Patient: sex M, age 69
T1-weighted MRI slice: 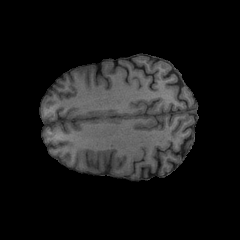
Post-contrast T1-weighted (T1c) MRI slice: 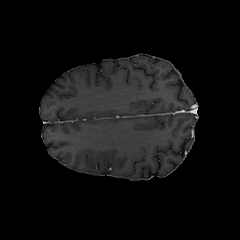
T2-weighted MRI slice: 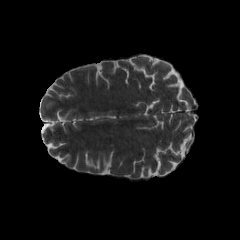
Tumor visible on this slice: no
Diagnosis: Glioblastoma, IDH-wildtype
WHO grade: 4